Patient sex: F
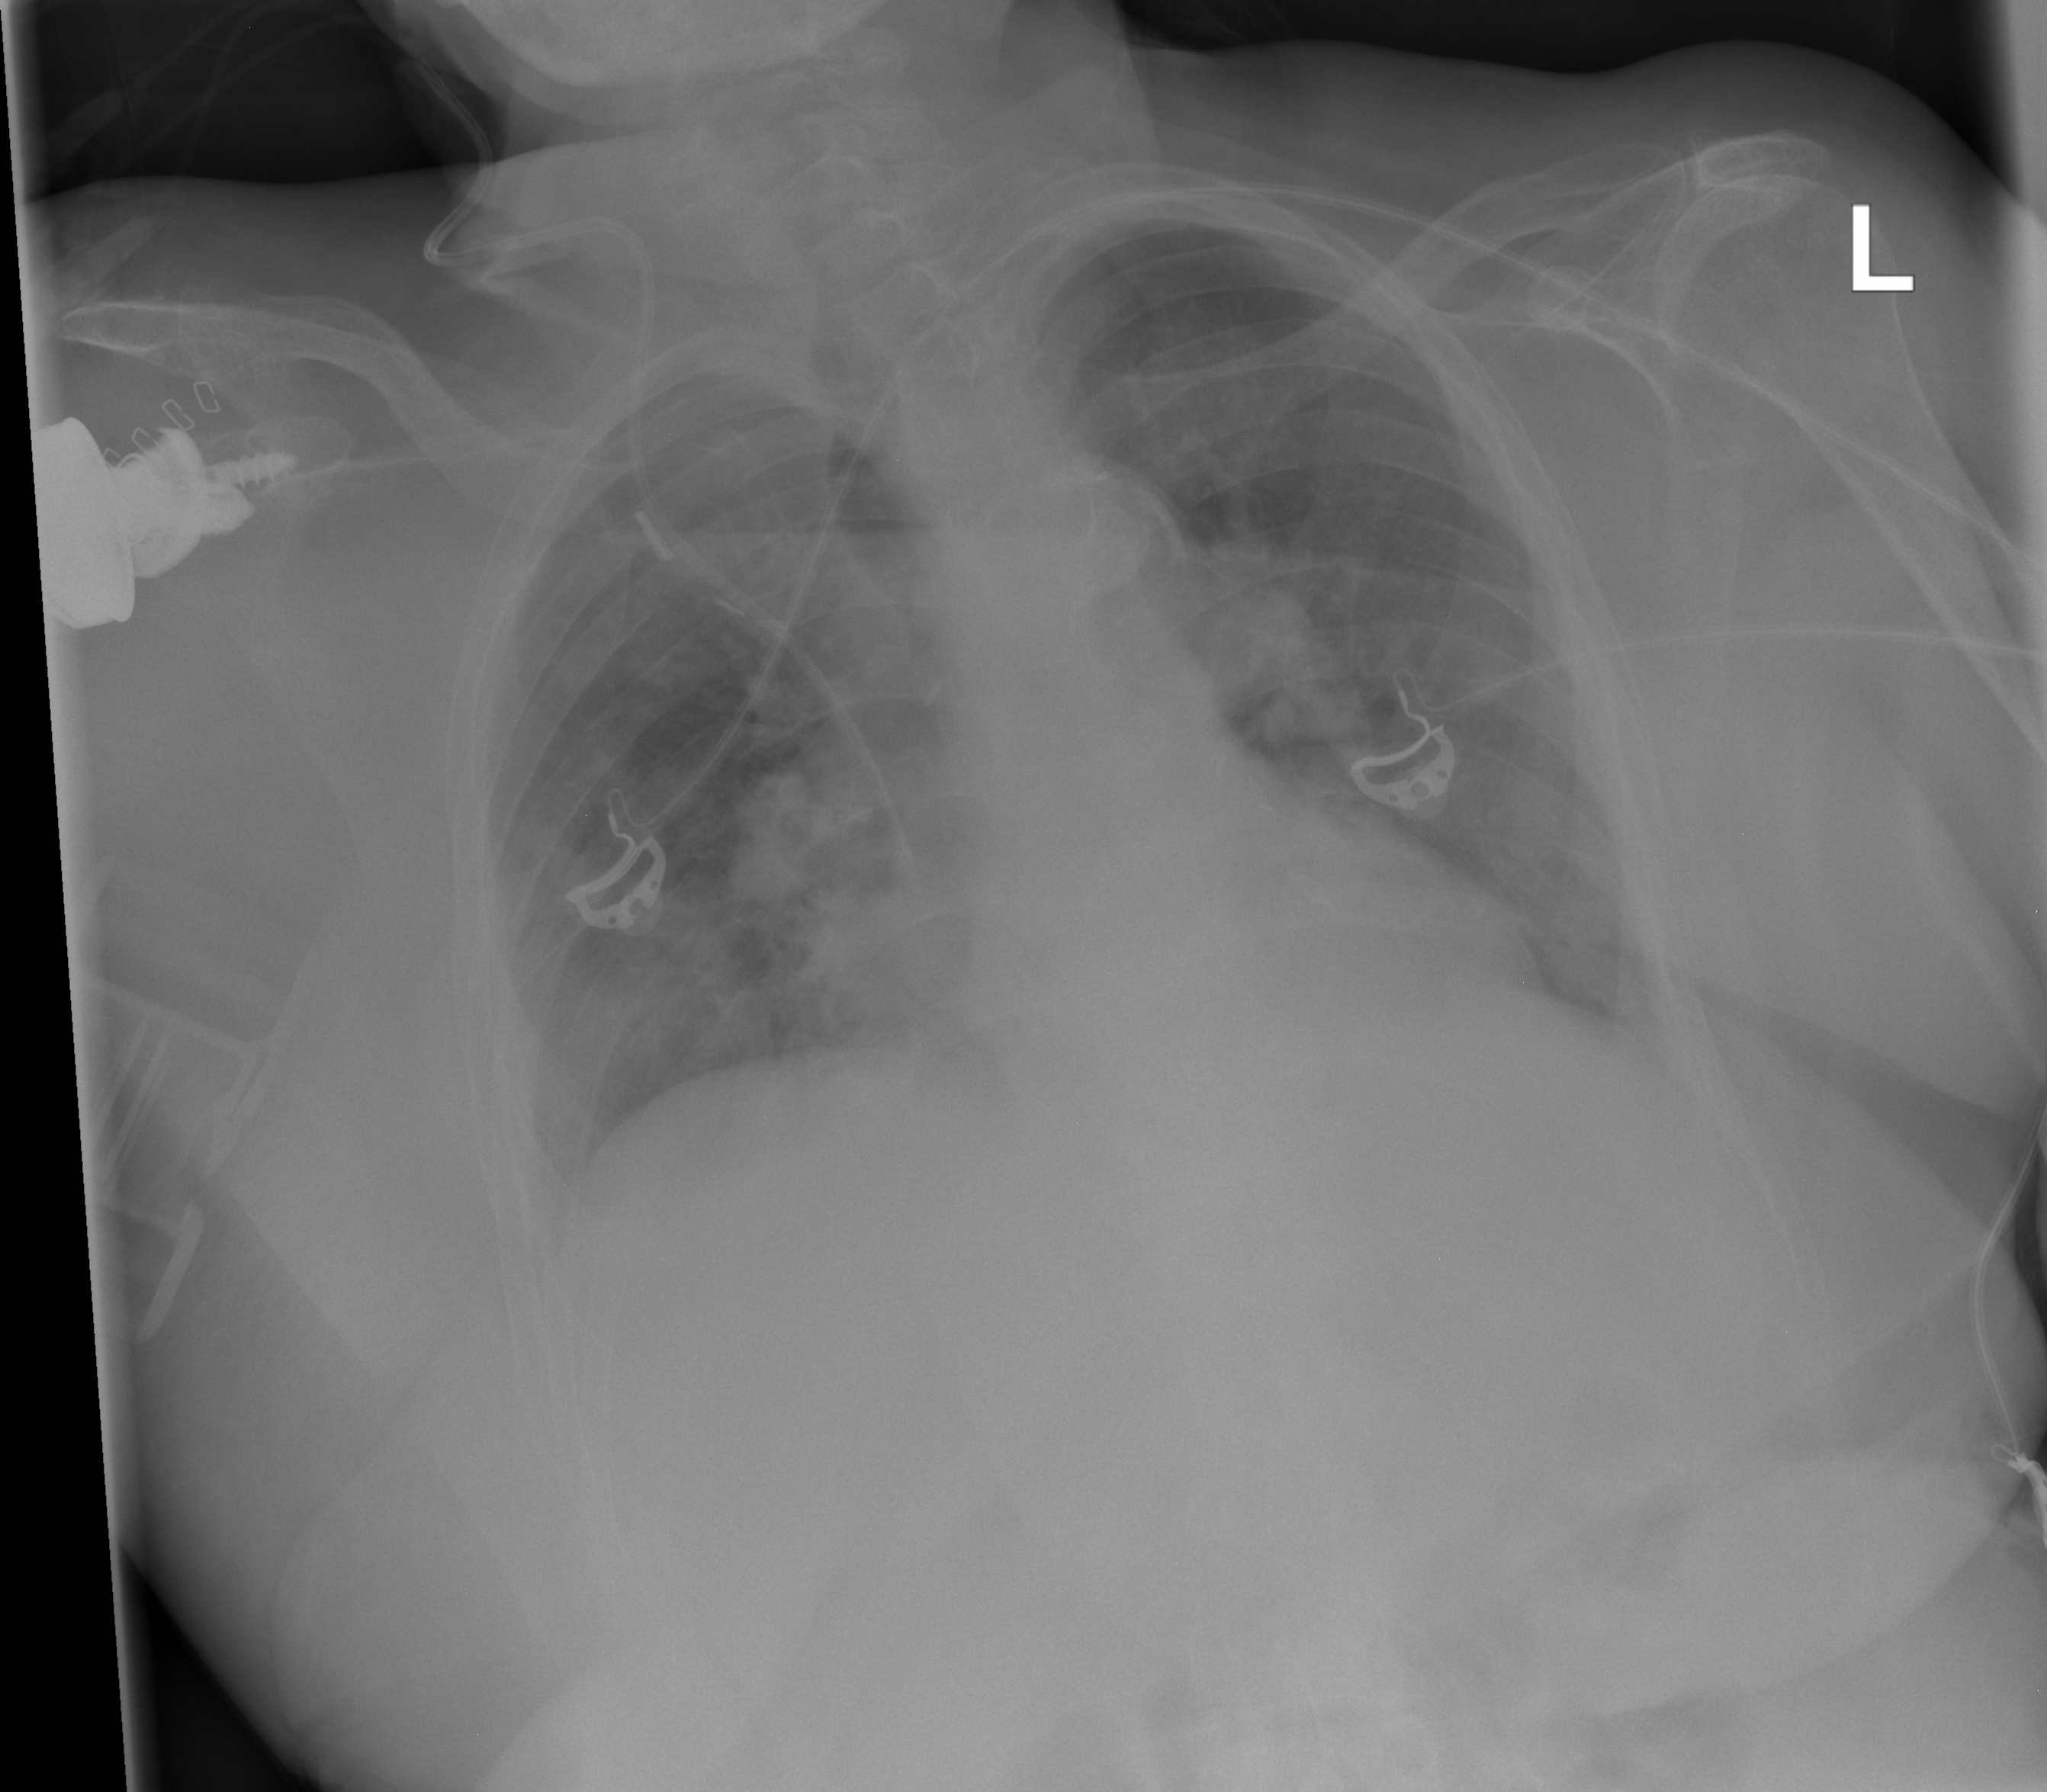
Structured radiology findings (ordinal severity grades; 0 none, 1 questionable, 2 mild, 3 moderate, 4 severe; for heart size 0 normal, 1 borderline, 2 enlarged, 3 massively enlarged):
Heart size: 0
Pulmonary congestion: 2
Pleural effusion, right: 0
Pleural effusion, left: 2
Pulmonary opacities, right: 0
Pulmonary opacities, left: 2
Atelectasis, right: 2
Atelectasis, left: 2